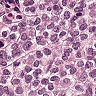
Metastatic tissue present: yes